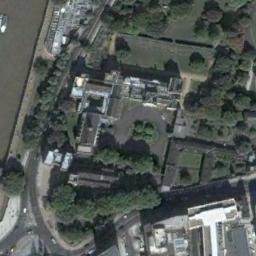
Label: palace